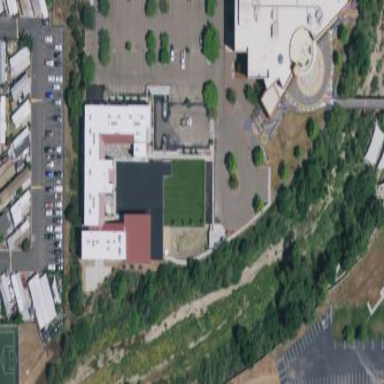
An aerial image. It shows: School.